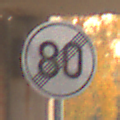
Verkehrszeichen: EndeGeschwindigkeit80
Umgebung: Roofed, Suburban
Tageszeit: SunriseSunset
Wetter: Clear
Licht: Natural
Jahreszeit: NotSpecified
Kontrast: MediumContrast